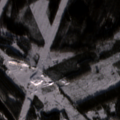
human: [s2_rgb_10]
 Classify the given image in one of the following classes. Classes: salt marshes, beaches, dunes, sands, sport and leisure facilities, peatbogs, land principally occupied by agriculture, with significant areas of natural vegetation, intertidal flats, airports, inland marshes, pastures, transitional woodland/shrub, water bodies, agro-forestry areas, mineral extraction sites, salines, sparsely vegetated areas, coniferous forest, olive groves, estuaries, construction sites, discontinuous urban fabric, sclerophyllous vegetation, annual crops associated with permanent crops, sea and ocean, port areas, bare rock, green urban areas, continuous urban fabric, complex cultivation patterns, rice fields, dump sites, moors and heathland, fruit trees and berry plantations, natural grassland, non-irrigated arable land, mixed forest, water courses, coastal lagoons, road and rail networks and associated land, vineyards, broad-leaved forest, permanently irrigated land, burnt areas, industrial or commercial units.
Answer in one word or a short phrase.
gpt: mineral extraction sites, coniferous forest, transitional woodland/shrub